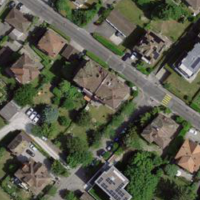
EUNIS habitat code: 55
Species observed at this site:
Cerastium tomentosum